Chest X-ray:
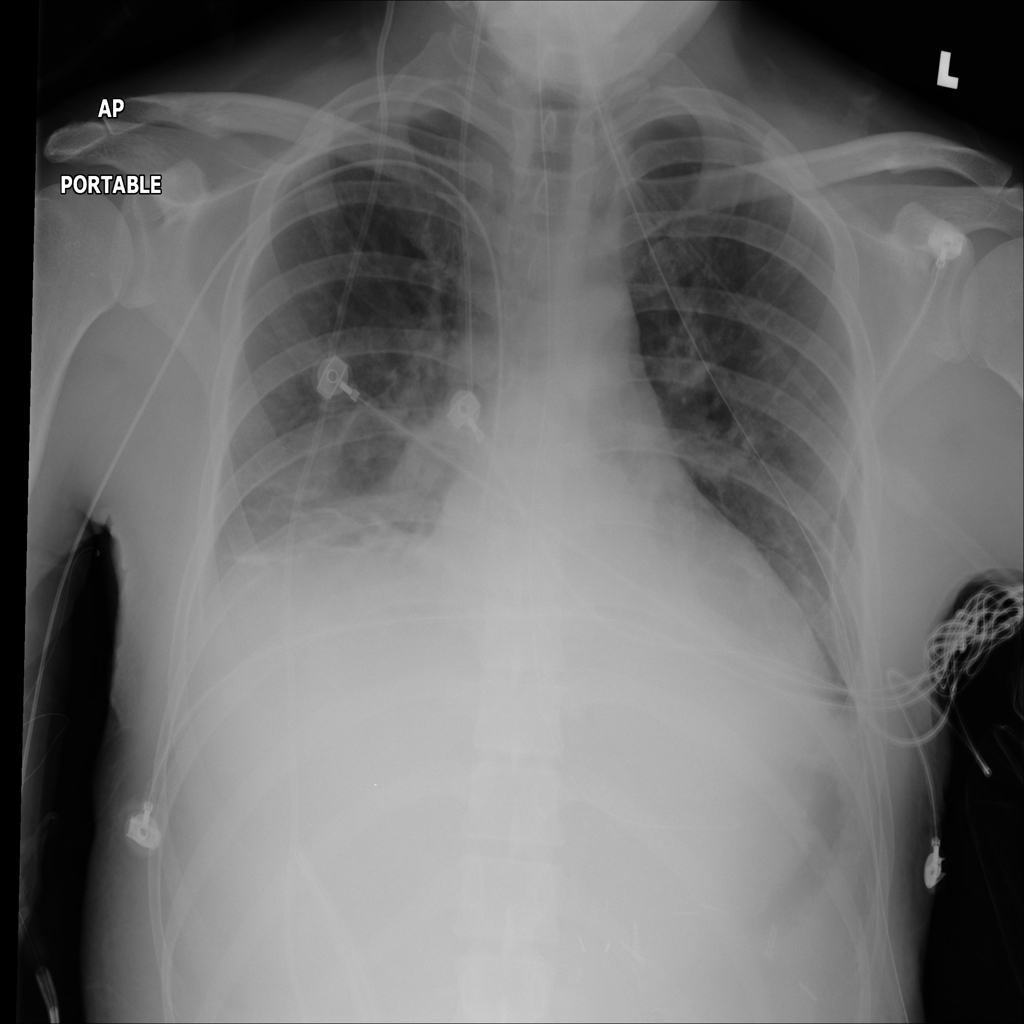
Findings: Atelectasis, Effusion
No abnormal finding: no